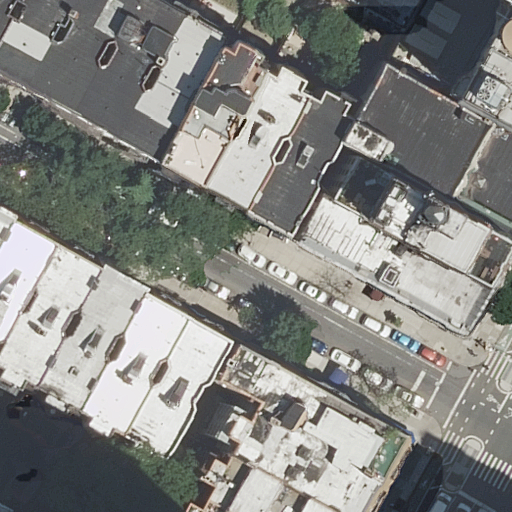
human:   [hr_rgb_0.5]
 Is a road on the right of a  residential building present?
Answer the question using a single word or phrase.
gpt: yes

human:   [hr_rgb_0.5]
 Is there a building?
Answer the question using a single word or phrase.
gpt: yes

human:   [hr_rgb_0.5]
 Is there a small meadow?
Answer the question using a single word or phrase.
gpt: no

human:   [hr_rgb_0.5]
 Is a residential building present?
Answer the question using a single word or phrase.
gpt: yes

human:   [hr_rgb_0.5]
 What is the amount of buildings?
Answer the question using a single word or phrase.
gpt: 20

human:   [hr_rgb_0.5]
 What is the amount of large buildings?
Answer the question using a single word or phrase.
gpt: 0

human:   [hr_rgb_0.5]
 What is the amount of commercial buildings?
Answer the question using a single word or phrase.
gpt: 0

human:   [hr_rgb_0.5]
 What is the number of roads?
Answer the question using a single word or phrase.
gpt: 3

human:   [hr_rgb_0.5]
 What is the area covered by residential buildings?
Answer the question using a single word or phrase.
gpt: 4398m2

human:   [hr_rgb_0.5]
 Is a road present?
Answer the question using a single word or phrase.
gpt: yes

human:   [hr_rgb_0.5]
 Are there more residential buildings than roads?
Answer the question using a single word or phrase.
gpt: yes

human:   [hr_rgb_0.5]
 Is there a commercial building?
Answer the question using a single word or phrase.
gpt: no

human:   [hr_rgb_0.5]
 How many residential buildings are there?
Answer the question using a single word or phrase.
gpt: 20

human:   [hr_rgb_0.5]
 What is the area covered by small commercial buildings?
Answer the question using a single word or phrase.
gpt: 0m2

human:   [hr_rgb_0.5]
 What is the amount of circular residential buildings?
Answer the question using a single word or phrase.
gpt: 0

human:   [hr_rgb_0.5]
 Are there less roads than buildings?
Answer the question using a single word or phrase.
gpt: yes

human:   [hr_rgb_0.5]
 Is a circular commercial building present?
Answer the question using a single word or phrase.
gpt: no

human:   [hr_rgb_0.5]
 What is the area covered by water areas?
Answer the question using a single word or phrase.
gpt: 0m2

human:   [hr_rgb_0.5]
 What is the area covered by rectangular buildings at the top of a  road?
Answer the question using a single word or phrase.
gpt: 1003m2

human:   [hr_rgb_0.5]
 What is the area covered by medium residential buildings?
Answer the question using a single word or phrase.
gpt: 4377m2

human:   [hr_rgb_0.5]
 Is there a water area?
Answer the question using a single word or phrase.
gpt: no

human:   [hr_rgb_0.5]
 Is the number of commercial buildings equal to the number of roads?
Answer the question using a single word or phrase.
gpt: no

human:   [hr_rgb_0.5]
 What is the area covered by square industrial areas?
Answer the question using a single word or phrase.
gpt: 0m2

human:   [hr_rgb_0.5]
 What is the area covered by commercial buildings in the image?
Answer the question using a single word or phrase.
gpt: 0m2

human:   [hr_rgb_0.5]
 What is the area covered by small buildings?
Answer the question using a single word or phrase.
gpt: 21m2

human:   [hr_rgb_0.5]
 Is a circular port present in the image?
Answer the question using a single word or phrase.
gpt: no

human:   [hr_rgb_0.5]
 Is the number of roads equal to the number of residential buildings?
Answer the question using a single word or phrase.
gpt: no

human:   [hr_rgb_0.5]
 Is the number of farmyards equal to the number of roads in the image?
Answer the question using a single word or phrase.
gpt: no

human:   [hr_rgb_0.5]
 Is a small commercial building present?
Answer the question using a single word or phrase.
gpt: no

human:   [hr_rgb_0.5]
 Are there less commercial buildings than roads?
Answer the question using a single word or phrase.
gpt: yes

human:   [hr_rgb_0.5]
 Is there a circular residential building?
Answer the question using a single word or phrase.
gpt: no

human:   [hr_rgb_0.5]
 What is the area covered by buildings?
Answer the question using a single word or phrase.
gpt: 4398m2

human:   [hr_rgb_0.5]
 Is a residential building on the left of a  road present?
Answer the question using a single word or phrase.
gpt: yes

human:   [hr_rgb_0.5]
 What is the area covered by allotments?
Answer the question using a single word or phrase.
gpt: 0m2

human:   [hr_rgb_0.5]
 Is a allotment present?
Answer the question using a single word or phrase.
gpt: no

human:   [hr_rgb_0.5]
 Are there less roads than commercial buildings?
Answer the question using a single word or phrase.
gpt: no

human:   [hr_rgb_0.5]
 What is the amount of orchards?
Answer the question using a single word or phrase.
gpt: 0

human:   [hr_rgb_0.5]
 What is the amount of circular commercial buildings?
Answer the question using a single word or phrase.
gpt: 0

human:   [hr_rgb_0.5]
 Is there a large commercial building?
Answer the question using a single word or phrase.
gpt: no

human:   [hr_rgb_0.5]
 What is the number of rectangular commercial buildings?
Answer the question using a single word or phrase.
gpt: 0

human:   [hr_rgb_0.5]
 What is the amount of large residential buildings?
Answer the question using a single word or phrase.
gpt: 0

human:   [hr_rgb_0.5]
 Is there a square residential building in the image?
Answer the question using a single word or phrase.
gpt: no

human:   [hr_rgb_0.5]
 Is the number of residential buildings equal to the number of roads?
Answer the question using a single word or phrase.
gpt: no

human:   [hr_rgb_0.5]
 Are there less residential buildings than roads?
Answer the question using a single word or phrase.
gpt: no

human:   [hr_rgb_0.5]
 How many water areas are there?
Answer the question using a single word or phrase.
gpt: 0

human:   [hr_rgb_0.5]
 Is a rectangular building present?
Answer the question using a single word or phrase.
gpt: yes

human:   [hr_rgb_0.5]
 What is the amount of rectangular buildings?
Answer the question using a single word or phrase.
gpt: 8

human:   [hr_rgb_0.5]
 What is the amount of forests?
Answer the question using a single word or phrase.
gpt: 0

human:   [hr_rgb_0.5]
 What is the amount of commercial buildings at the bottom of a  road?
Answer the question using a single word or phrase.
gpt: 0

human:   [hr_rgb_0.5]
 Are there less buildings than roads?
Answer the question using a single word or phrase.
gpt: no

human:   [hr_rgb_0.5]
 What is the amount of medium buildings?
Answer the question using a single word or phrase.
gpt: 17

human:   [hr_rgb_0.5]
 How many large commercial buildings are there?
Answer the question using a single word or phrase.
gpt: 0

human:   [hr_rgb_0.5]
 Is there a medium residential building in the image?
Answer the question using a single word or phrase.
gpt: yes

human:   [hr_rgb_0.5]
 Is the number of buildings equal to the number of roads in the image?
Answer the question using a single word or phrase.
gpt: no

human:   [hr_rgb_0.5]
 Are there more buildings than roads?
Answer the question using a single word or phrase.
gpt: yes

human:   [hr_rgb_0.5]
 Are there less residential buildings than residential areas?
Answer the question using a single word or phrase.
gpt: no

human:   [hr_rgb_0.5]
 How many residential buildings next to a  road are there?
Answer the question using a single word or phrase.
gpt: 20

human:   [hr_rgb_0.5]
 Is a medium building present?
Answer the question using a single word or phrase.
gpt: yes

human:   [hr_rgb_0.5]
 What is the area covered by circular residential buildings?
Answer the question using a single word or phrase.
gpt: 0m2

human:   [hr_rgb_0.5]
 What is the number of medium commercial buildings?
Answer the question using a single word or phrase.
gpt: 0

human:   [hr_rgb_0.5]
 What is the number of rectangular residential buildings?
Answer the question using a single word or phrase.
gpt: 8

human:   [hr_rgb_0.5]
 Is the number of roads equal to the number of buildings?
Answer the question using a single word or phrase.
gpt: no

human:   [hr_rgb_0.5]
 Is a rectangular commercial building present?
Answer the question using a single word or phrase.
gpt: no

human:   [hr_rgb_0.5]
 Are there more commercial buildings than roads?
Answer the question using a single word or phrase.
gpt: no